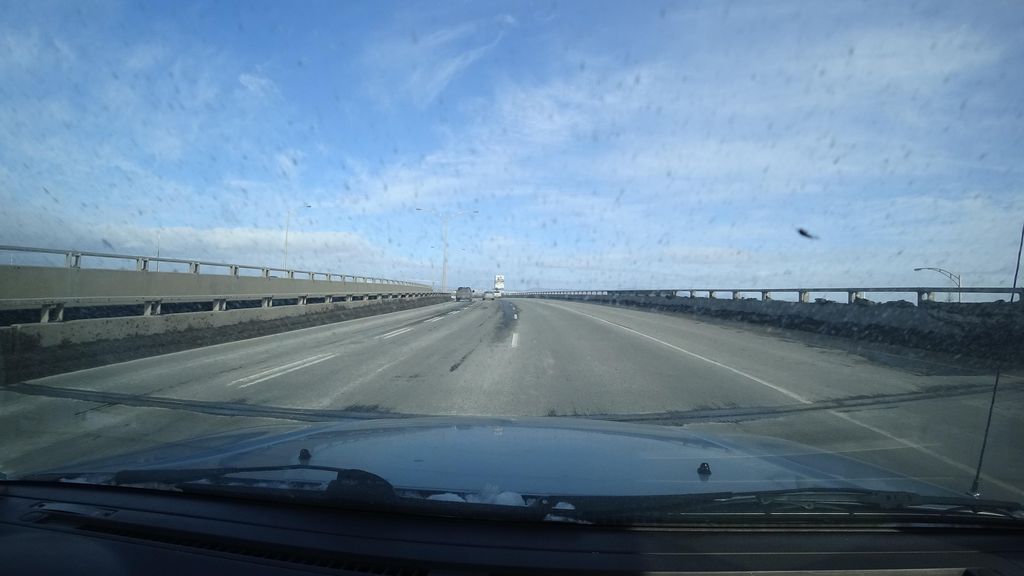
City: quebec_city